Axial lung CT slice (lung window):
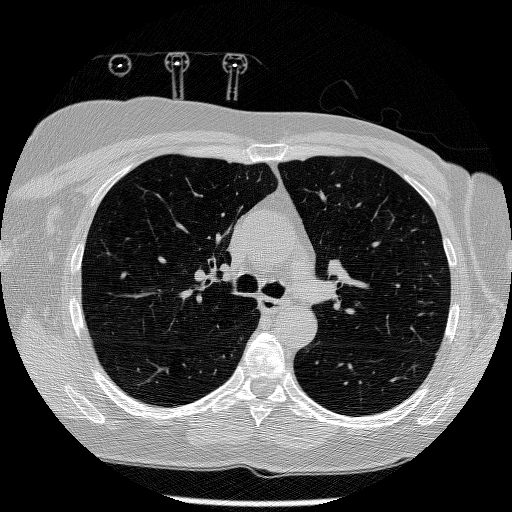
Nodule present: no